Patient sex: F
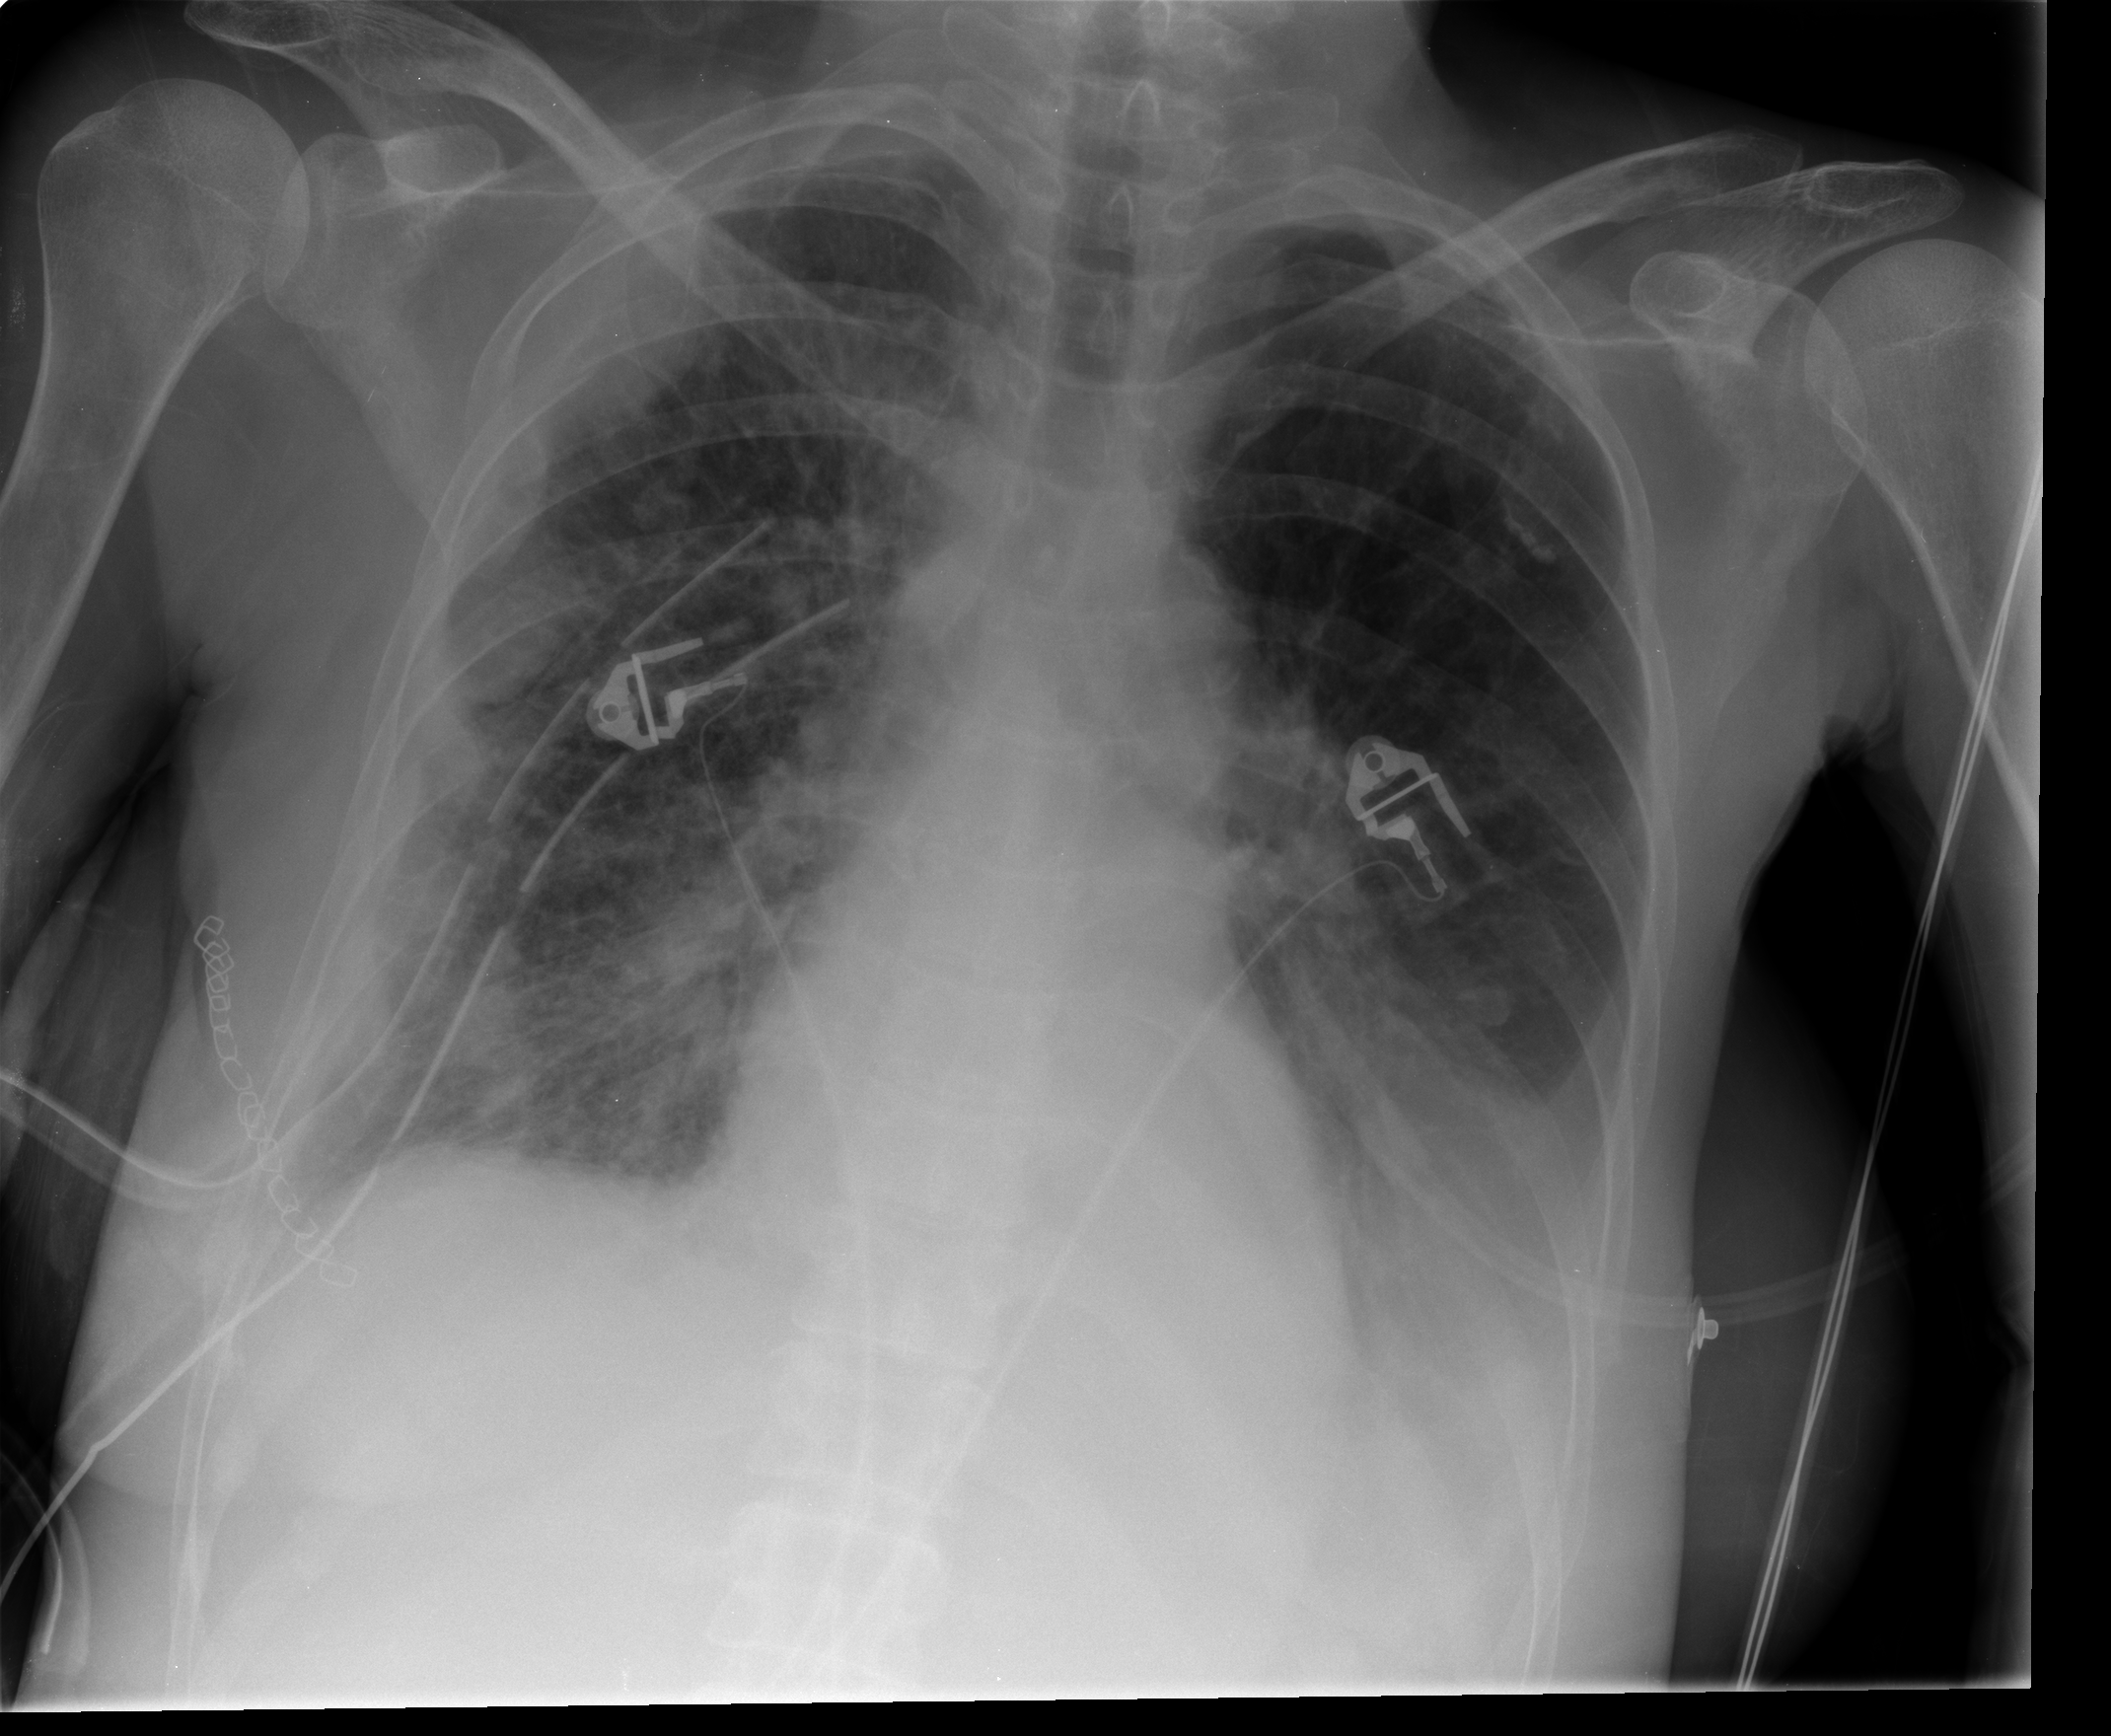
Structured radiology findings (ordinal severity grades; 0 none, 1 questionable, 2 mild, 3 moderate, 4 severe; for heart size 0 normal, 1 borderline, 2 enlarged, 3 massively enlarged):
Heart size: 0
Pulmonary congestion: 2
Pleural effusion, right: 2
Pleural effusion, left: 2
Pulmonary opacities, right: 2
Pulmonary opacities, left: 0
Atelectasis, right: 3
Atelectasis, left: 2